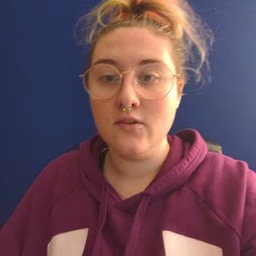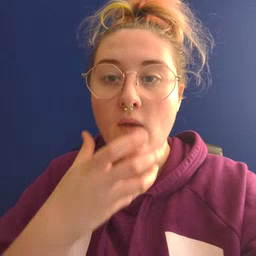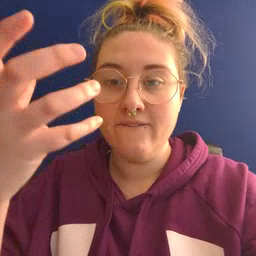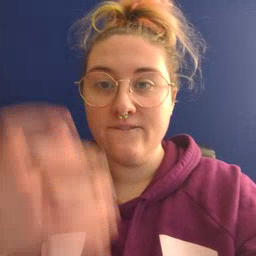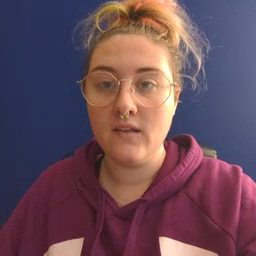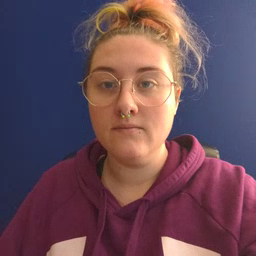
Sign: giraffe